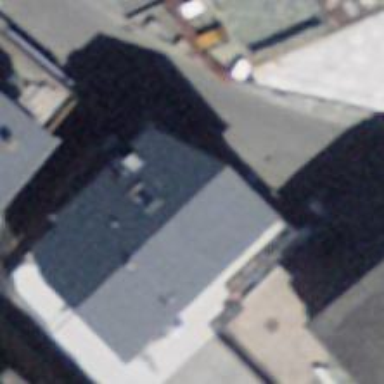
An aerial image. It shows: Restaurant.